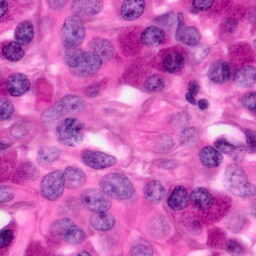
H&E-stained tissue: Pancreatic